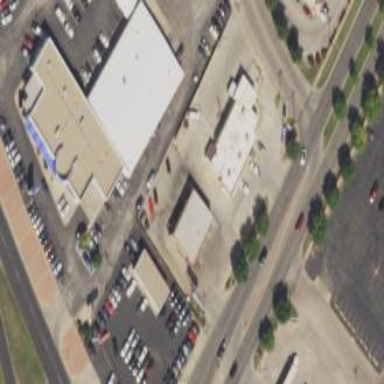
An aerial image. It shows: Building housing car shop.